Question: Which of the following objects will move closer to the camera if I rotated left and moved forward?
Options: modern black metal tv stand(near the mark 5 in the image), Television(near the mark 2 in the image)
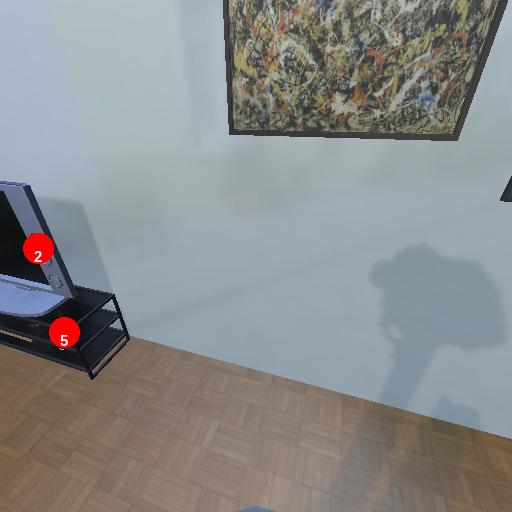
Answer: modern black metal tv stand(near the mark 5 in the image)